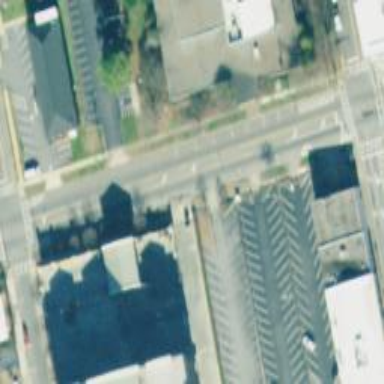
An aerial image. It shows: Secondary road with separate sidewalk.